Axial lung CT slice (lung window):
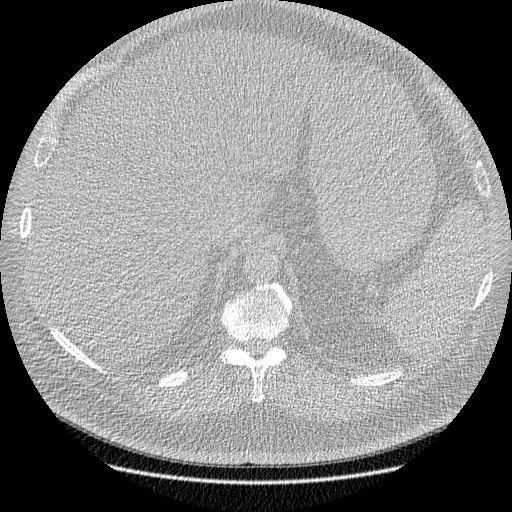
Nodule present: no